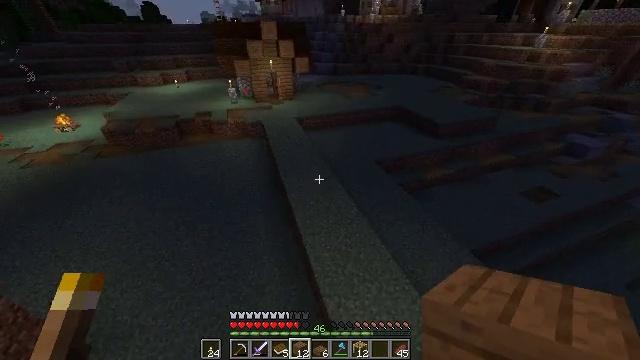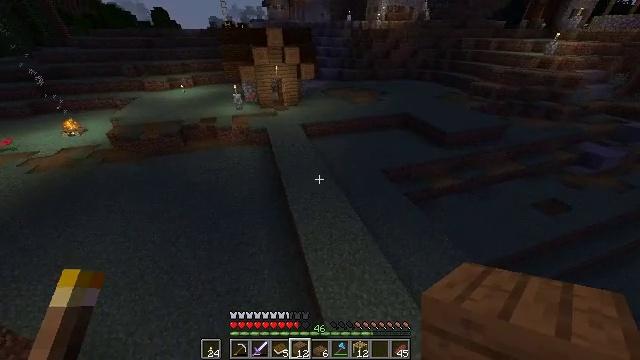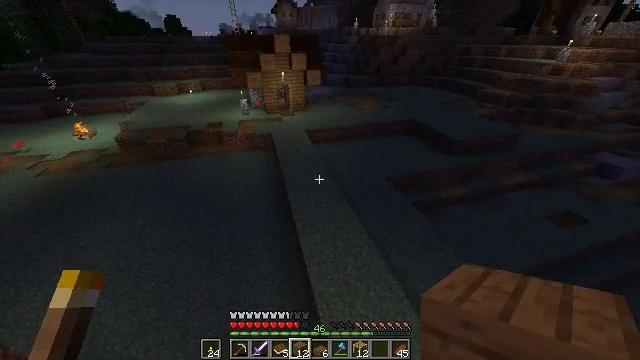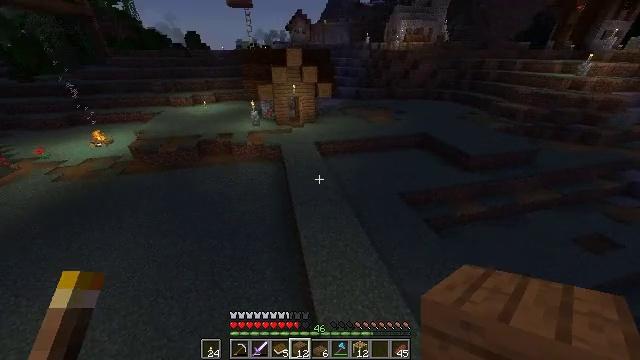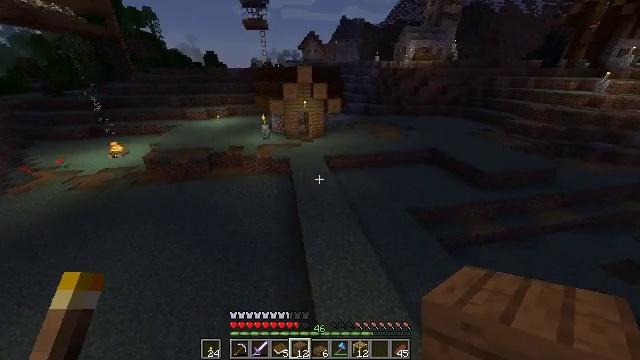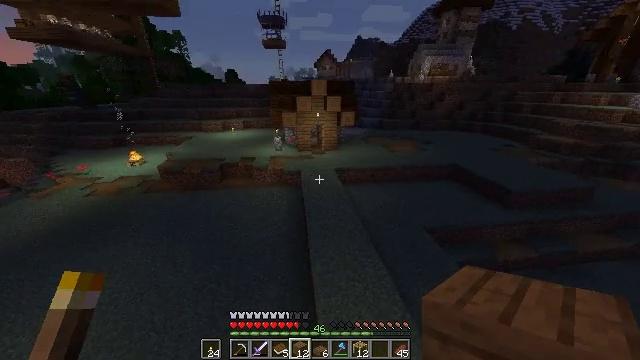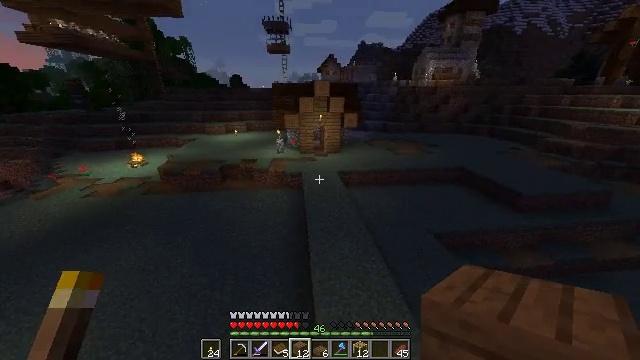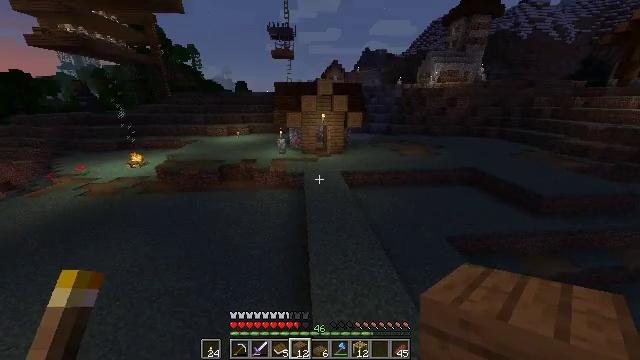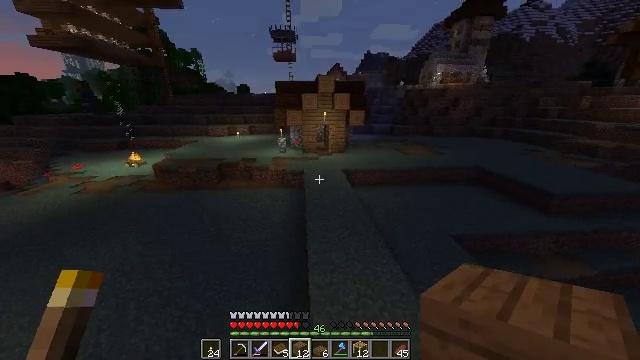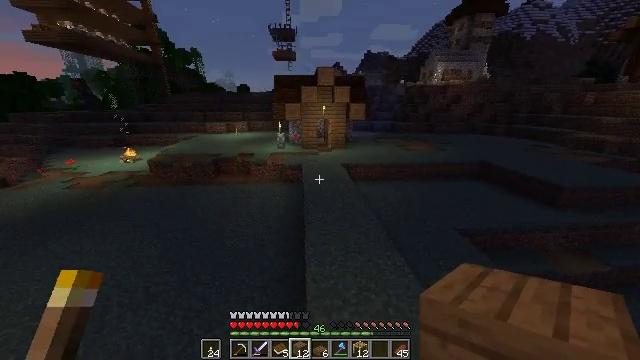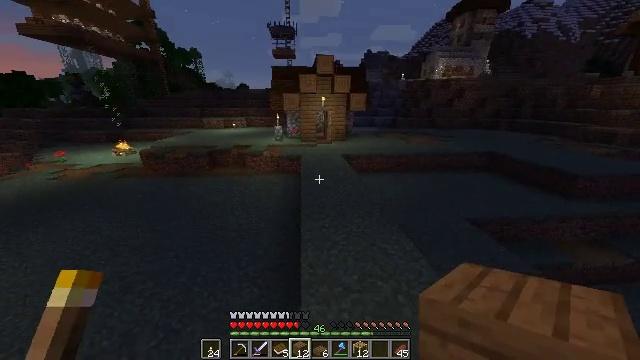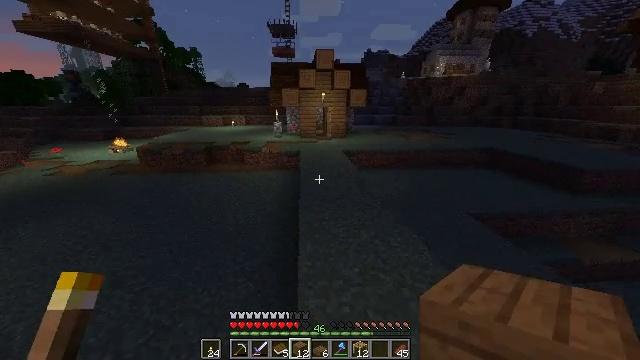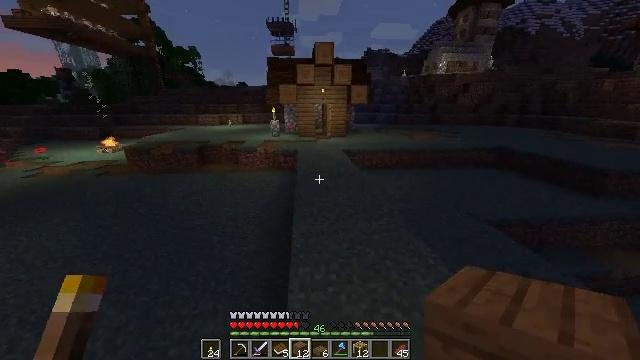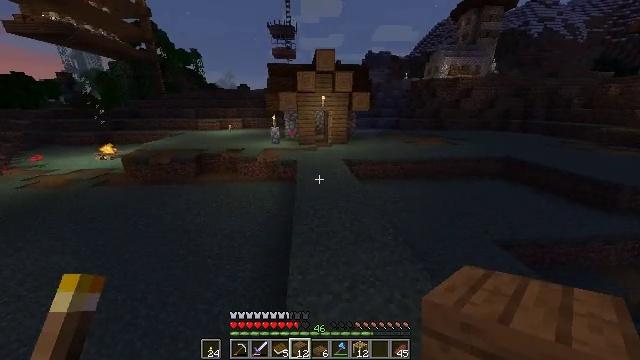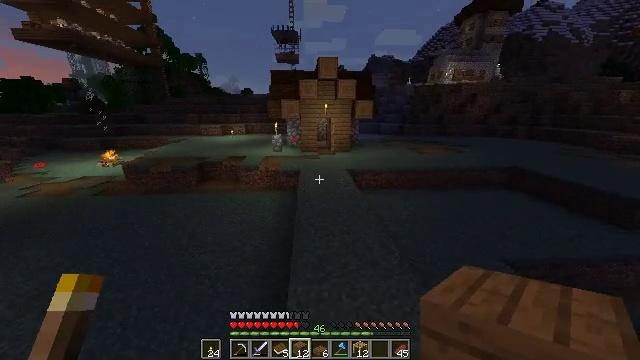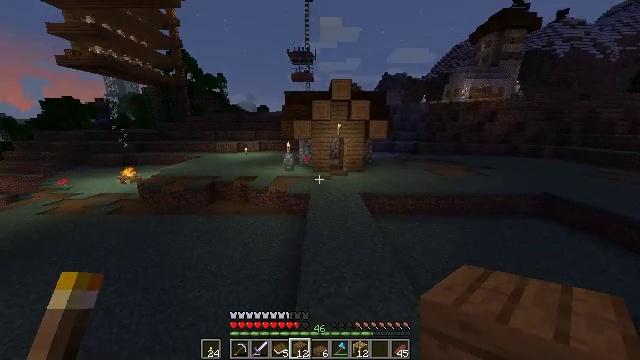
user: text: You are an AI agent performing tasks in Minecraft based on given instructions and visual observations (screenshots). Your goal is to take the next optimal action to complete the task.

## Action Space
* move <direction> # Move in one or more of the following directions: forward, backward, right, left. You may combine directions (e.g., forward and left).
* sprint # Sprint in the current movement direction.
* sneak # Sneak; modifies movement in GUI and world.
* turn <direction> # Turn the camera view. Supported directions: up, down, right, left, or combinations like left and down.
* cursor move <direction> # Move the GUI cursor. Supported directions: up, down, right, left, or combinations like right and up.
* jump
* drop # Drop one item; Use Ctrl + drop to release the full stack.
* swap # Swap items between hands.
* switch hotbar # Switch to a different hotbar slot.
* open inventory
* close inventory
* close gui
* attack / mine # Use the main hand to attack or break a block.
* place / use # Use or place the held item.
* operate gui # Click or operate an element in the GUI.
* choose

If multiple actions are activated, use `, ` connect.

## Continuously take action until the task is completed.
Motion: motion action
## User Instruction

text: Craft a spruce fence gate using the crafting table.
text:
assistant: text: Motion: move forward, turn left, jump
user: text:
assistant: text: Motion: move forward, turn left and up, jump
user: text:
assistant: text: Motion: move forward, turn left and up, jump
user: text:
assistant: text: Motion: move forward, turn left and up, jump
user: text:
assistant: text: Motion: move forward, turn left and up, jump
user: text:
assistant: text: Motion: move forward, turn up, jump
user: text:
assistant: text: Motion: move forward, turn left and up, jump
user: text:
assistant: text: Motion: move forward, sprint, jump
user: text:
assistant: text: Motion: move forward, sprint, jump
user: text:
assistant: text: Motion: move forward, sprint, jump
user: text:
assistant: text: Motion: move forward, sprint, jump
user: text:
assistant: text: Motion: move forward, jump
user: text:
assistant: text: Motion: move forward, jump
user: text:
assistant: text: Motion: move forward, jump
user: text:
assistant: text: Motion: move forward, turn left and up, jump
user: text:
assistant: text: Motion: move forward, sprint, turn left and up, jump
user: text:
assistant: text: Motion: move forward, sprint, jump
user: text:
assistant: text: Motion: move forward, sprint, jump
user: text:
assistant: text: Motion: move forward, sprint, jump
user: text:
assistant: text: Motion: move forward, jump
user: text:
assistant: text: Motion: move forward, jump
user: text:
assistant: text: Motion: move forward, jump
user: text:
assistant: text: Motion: move forward, jump
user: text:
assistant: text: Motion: move forward and move right, jump
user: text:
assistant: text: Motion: move forward and move right, turn left, jump
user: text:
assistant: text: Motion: move forward and move right, turn left, jump
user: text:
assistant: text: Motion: move forward and move right, turn left and up, jump
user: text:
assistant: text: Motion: move forward and move right, sprint, turn left, jump
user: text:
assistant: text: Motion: move forward, sprint, jump
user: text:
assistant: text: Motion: move forward, sprint, jump